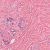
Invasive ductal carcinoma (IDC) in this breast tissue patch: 0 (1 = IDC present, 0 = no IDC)